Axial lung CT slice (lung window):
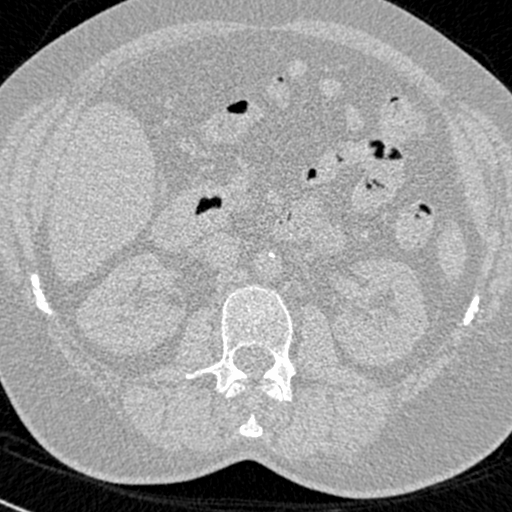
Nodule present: no